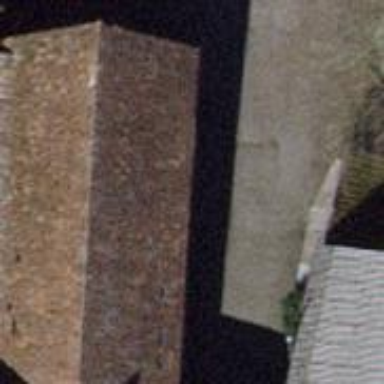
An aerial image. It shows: Rural barn.